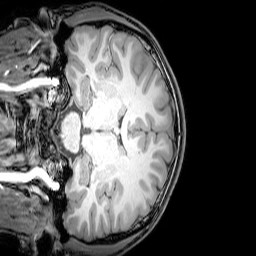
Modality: T1w
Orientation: coronal
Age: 21
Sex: male
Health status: healthy
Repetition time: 0.081 s
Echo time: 0.037 s